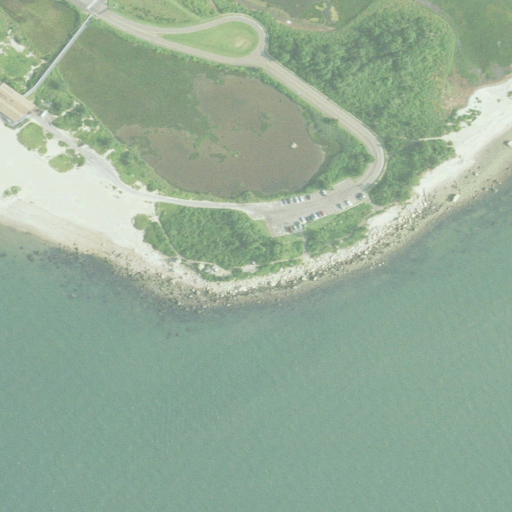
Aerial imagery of cape in Connecticut named Hammonasset Point containing open water, barren land, herbaceous wetlands, medium intensity development, low intensity development, grassland, high intensity development, and open development